Question: I'm learning Python for the first time and I use Komodo Edit 8.5 to practice Python.
But I don't know how to run a program in Komodo Edit.
How can I do that?

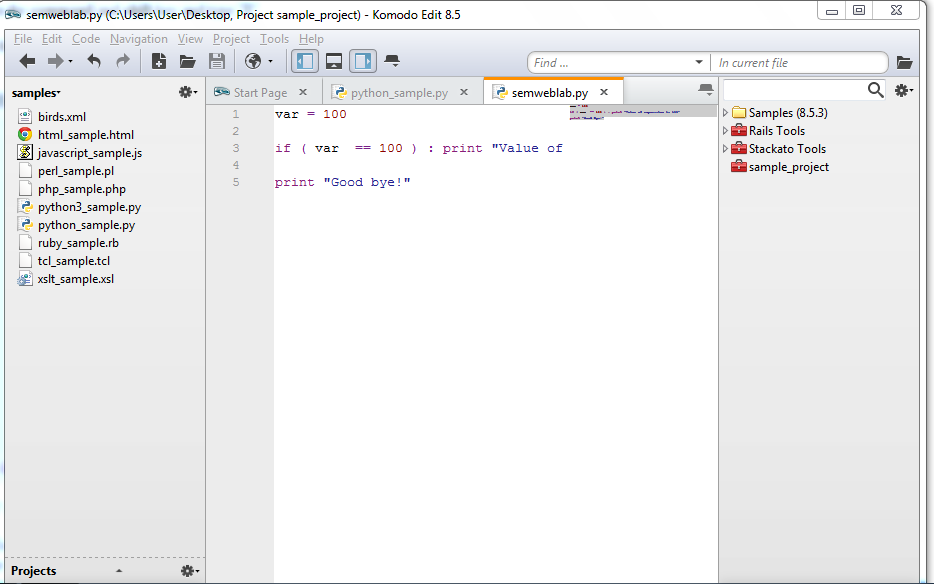
Answer: There is no debugging feature in Komodo Edit but you can just run the current file by creating a Run Command:
1. go to Toolbox -> Add -> New Command...
2. in the top field enter the name 'Run Python file'
3. in the 'Command' field enter this text:%(python) %F
4. (optional) click on the 'Key Binding' tab and assign a key command to this command
5. click Ok.
You should now have a new Run Command in your toolbox called 'Run Python file'; when you double-click on it the command should run the current Python script open in the editor and display the output in the Command Output pane.
For more on Run Commands:
<URL>...